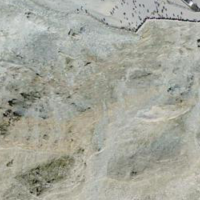
EUNIS habitat code: 48
Species observed at this site:
Pyrrhocorax graculus
Prunella collaris
Montifringilla nivalis